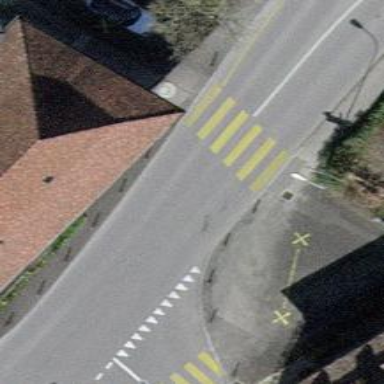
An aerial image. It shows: Marked zebra crossing with clear markings.